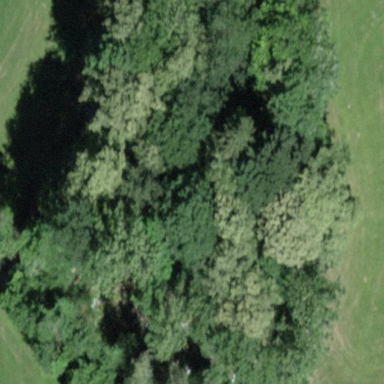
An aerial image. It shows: Forest area.